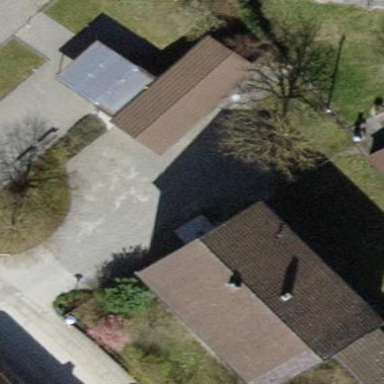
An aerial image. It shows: Gabled roof house.